Question: I have three types of categories , i want to select each type on sliding from left to right, like a sliding selector.Any help would be appreciated
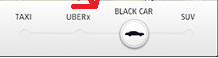
Answer: Use a seekbar for this requirement.
in your xml file Create a seek bar.
'''
<SeekBar
android:id="@+id/seekbar"
android:layout_width="match_parent"
android:layout_height="wrap_content"
android:layout_alignParentLeft="true"
android:layout_alignParentTop="true" />
'''
Use the setOnSeekBarChangeListener for listening for the changes in the seek,
'''
SeekBar skbarVisibleWithin = (SeekBar) findViewById(R.id.seekbar);
skbarVisibleWithin.setOnSeekBarChangeListener(new OnSeekBarChangeListener() {
public void onStopTrackingTouch(SeekBar seekBar) {
/**
* if the progress is less than 25 than we should set
* the progress to 0, else if the progress is less than
* 75 then we should set the progress as 50 else set the
* progress as 100;
**/
int progress = seekBar.getProgress();
if (progress < 25) {
seekBar.setProgress(PROGRESS_STAGE_1);
}
else if (progress < 75) {
seekBar.setProgress(PROGRESS_STAGE_2);
}
else {
seekBar.setProgress(PROGRESS_STAGE_3);
}
}
public void onStartTrackingTouch(SeekBar seekBar) {}
public void onProgressChanged(SeekBar seekBar, int progress, boolean fromUser) {
if (progress == PROGRESS_STAGE_1) {
//TODO:
}
else if (progress == PROGRESS_STAGE_2) {
//TODO:
}
else if (progress == PROGRESS_STAGE_3) {
//TODO:
}
}
});
'''
In the onProgessChanged, manually set the progess.